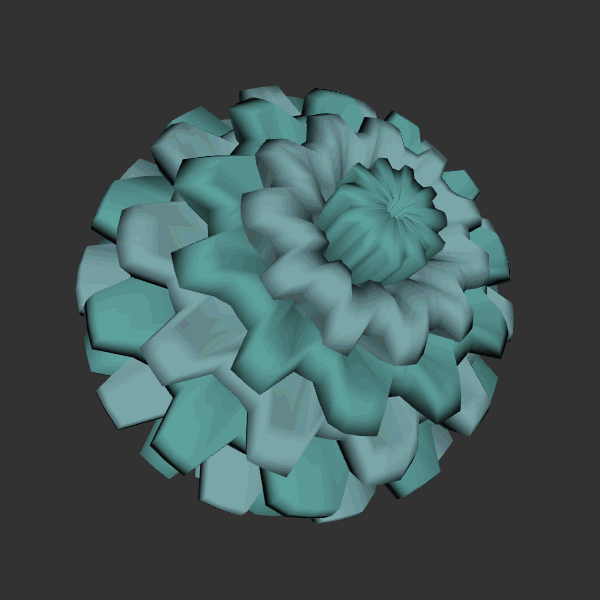
Background: dark